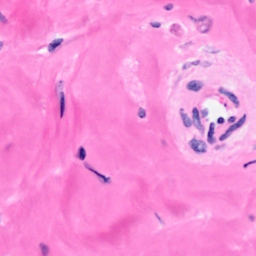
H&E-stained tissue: Breast